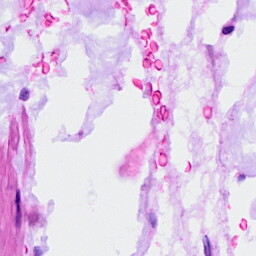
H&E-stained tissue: Ovarian